Question: I'm using the CKEditor jquery adapter in my web application. The editor works alright but I get a console error:

When I refer to the CKEDITOR dev error docs. It explains the error but it does not give a solution. I do not want to have errors in my code even if it works.
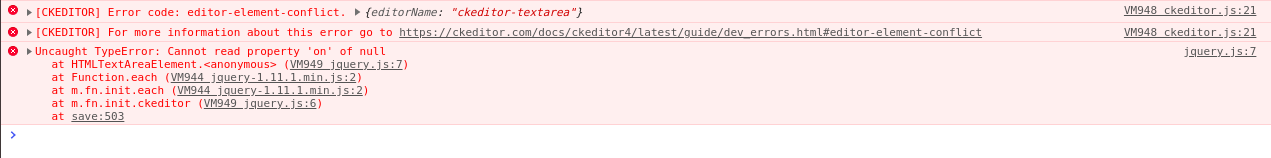
Answer: I found a solution. You have to initialize the CKEditor Textarea on DOM load.
Since the CKEditor adapter uses JQuery. The code below works.
'''
$(window).on('load', function (){
$( '#ckeditor-textarea' ).ckeditor();
});
'''